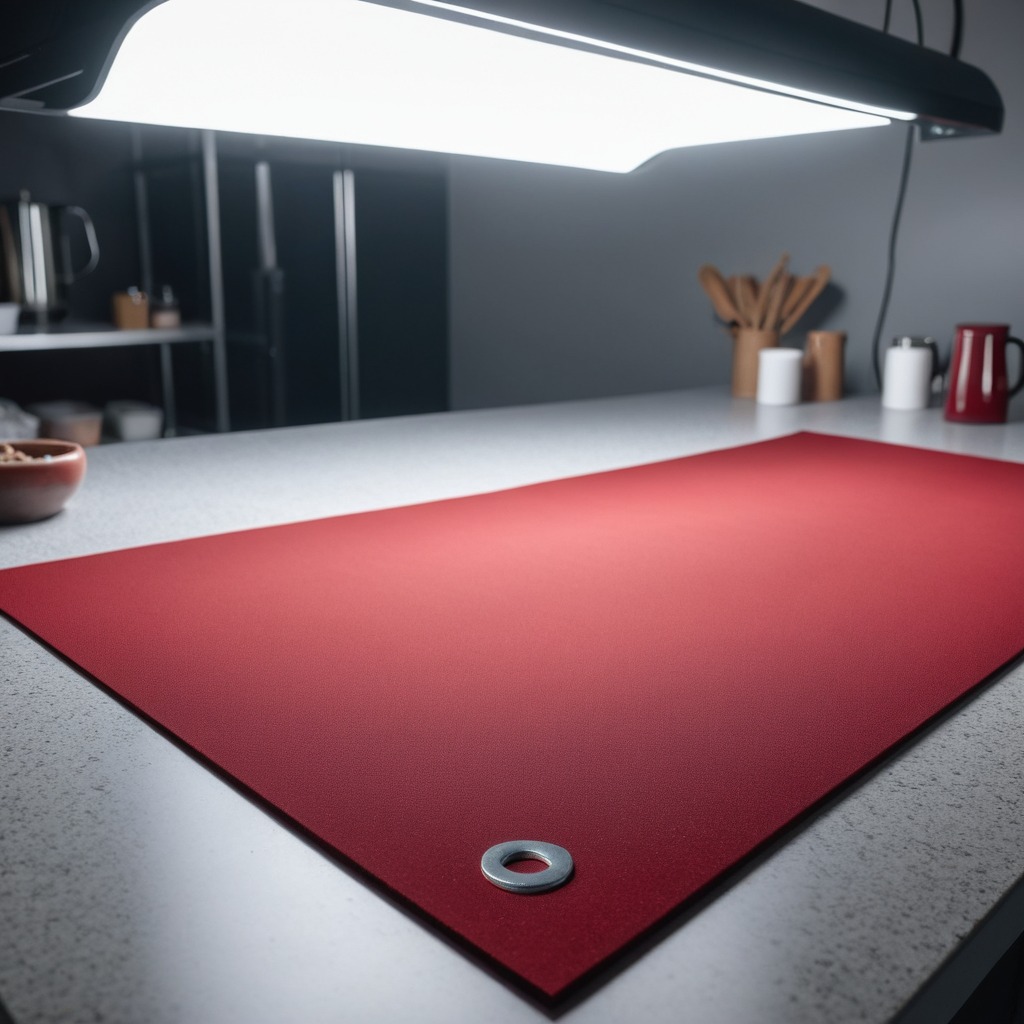
A flat metal washer is lying on the clean granite tabletop inside a workshop under bright overhead lighting crisp shadows high clarity worn but beneath the mat